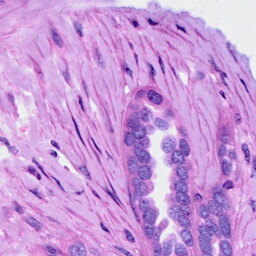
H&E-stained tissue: Ovarian